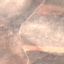
Land use / land cover: PermanentCrop